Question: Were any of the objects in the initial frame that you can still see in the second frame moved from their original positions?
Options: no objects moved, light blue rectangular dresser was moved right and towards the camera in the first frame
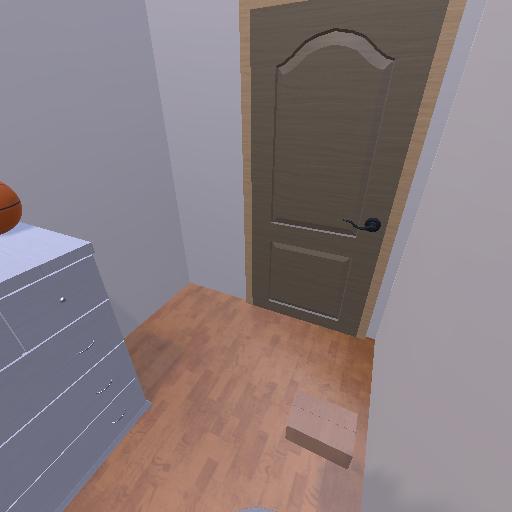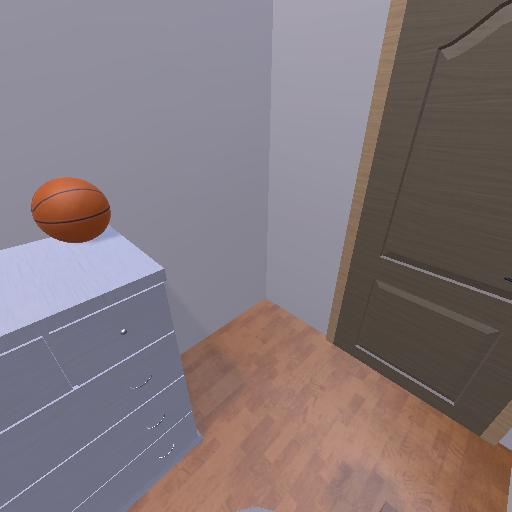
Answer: no objects moved